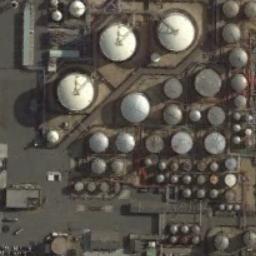
Label: storage tanks